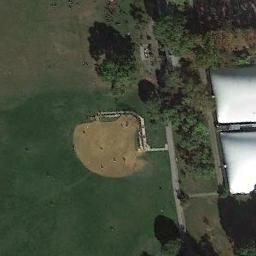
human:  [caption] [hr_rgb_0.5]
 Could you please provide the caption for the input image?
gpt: A baseball diamond on the lawn with some trees and some white buildings beside .

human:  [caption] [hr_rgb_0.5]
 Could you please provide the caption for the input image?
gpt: There is a baseball diamond in the middle of grass covered with trees .

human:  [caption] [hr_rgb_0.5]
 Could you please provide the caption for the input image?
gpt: There is a baseball diamond in the grass next to the houses and the forest .

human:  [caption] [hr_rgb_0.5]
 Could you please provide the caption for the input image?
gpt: There is a lot of vegetation near the baseball field .

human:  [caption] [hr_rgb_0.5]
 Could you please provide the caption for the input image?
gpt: Two buildings are next to the baseball diamond .